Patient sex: M
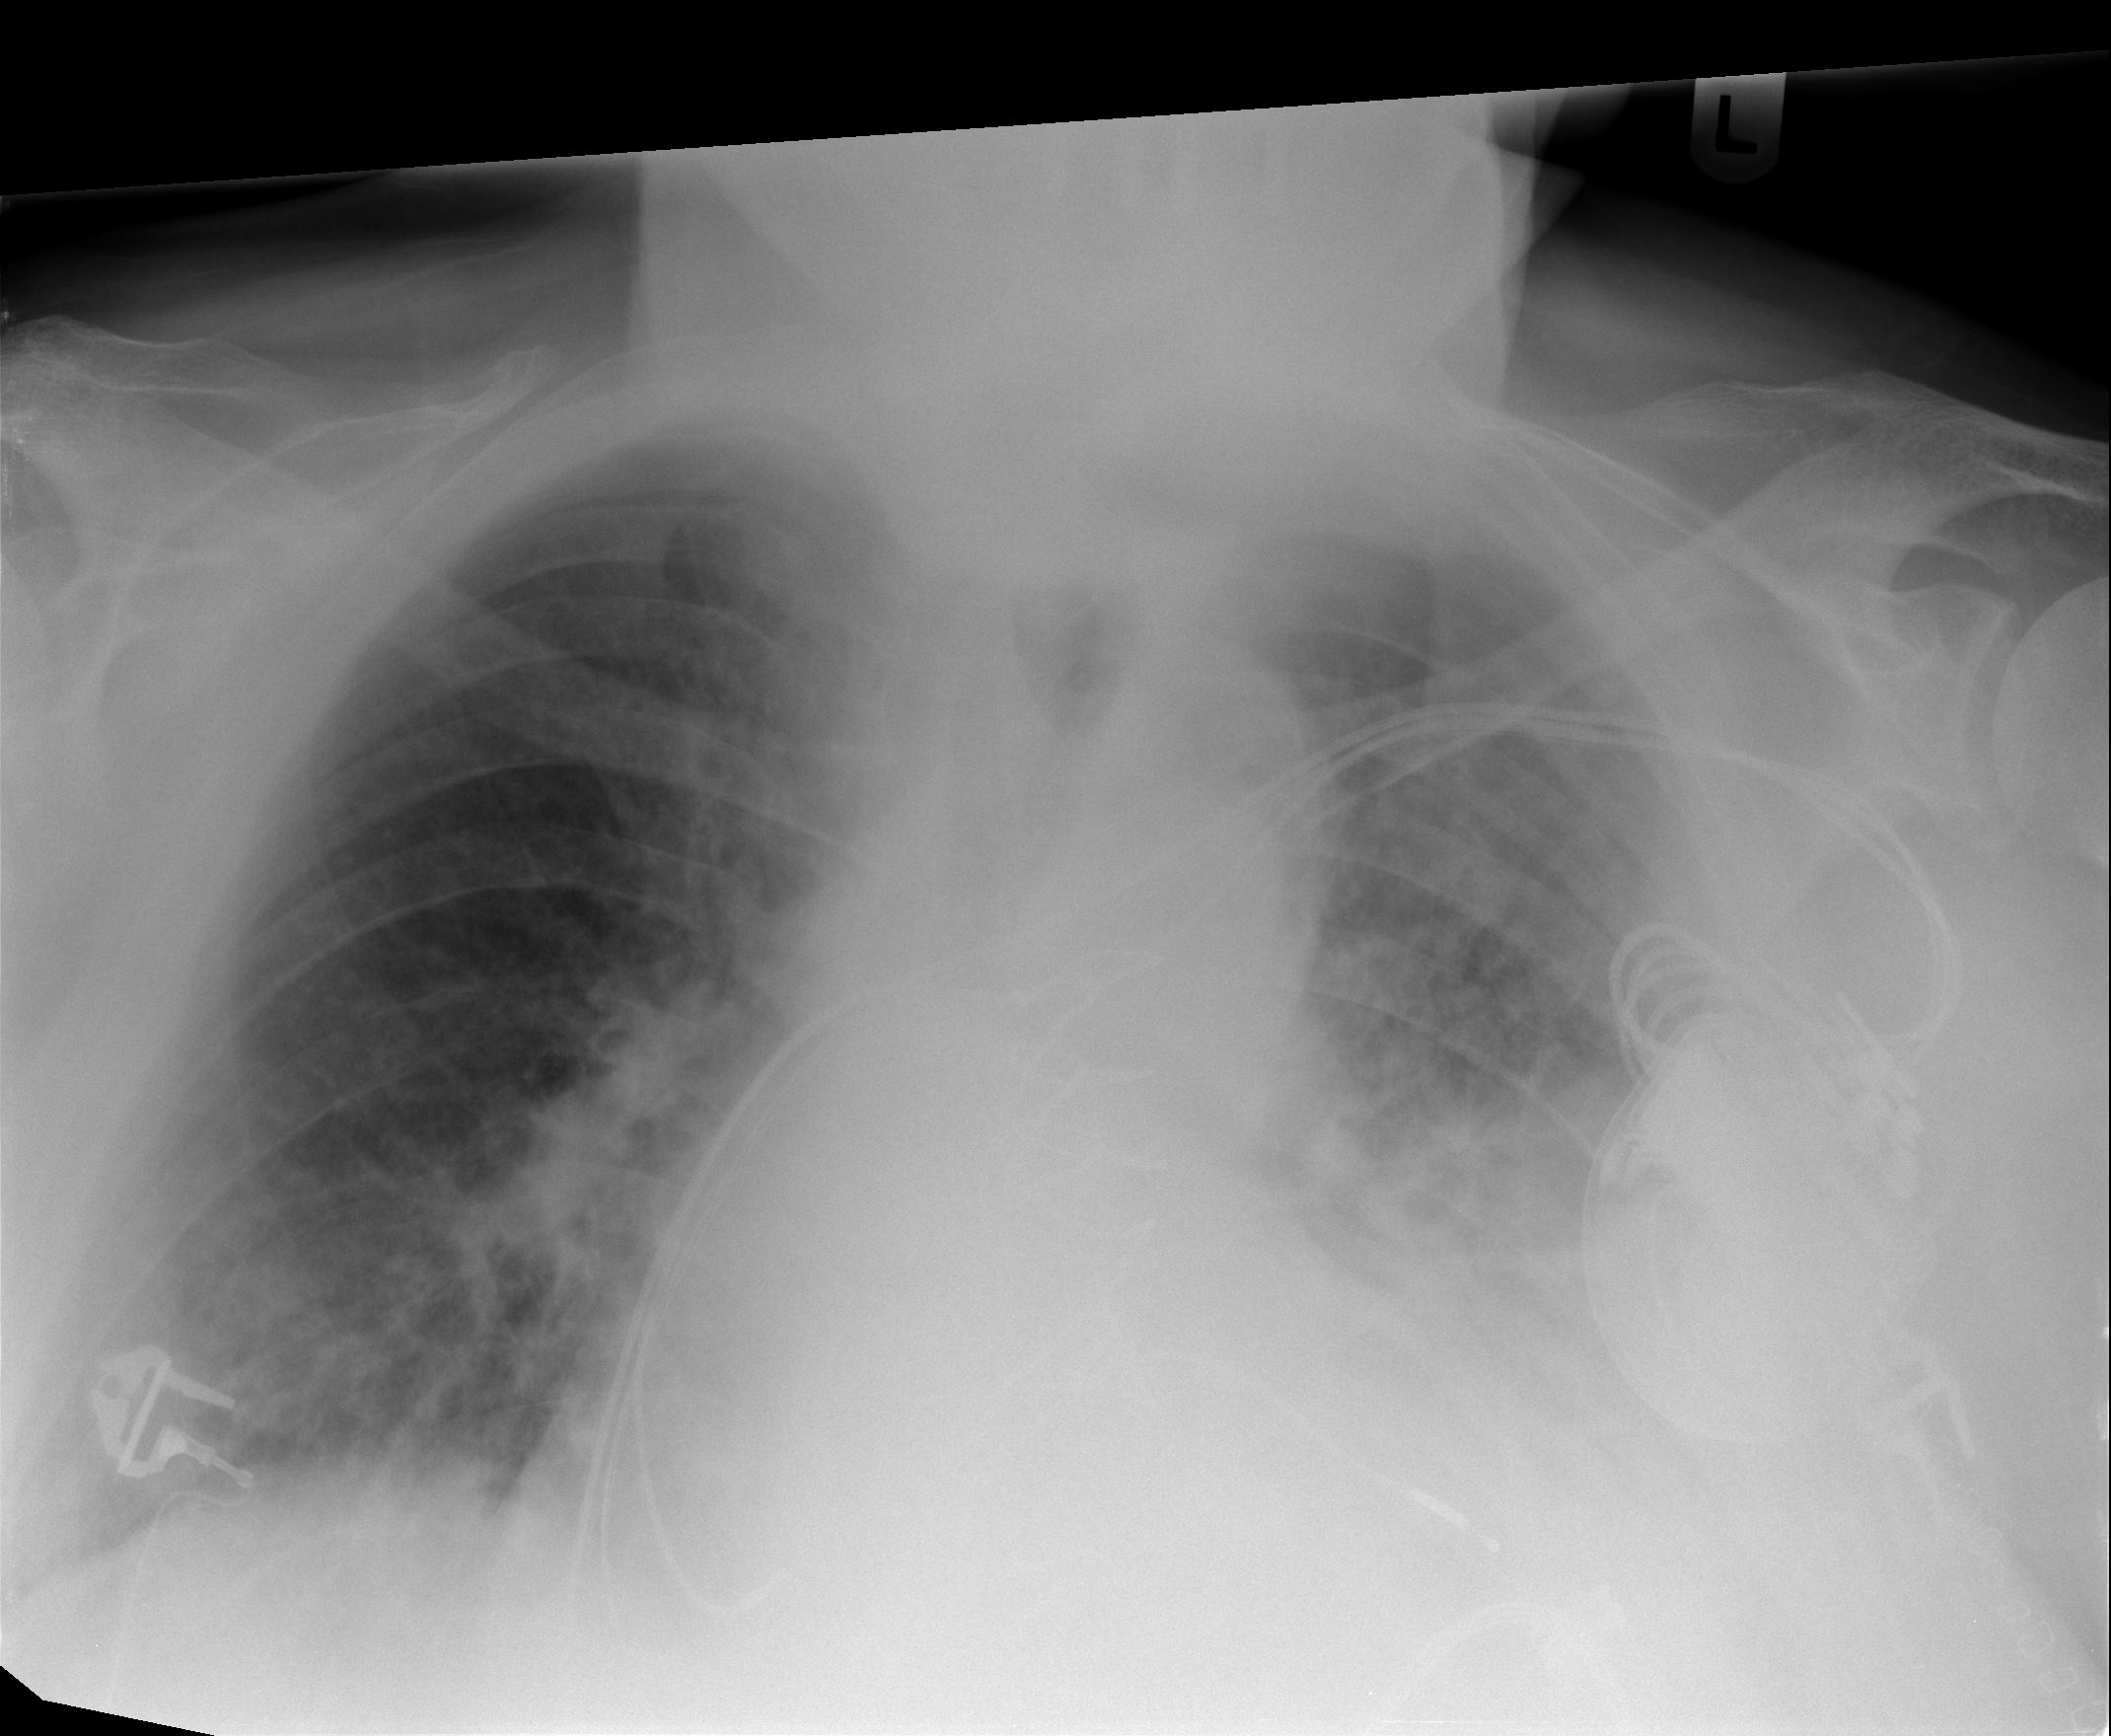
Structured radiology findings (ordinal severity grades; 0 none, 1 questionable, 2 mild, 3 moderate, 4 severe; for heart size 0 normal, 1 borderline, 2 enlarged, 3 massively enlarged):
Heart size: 2
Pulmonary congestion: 2
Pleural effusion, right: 0
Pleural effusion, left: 2
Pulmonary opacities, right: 2
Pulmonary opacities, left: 2
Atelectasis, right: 2
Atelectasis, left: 3